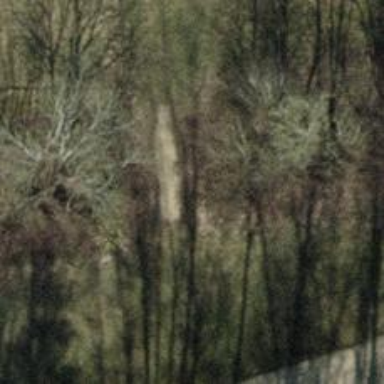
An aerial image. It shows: Track road on bridge.